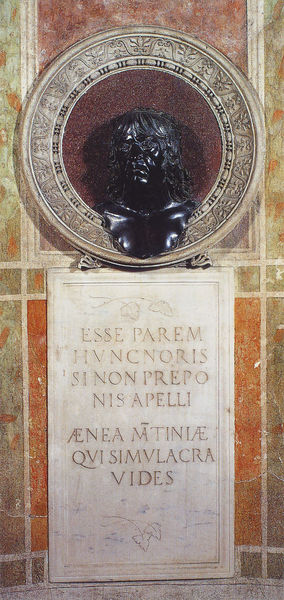
Titel: Selbstportätbüste am Grabmonument
Künstler: Andrea Mantegna
Institution: Mantua, S. Andrea, Capella di S. Giovanni Battista
Schlagwörter: kopf, mann, marmor, nase, orange, schwarz, weiss, blick, rot, wand, augen, stein, teller, hals, signatur, haare, borte, kreis, rund, relief, farbig, schrift, rand, tafel, inschrift, büste, ornamente, verzierung, foto, medaillon, text, ausstellung, grab, antlitz, esse, latein, protrait, geischt, aeneas, kof, parem, aenaes